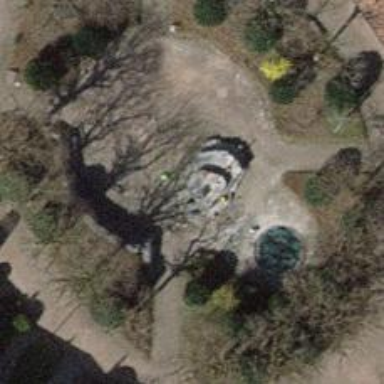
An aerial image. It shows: Fountain.